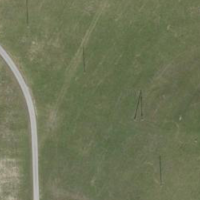
EUNIS habitat code: 24
Species observed at this site:
Buteo buteo
Strix aluco